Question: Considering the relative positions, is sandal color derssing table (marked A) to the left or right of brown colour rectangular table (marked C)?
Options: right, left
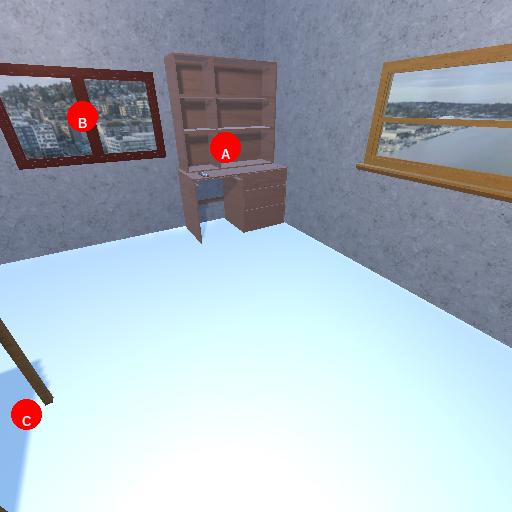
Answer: right